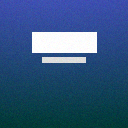
Screen state: on